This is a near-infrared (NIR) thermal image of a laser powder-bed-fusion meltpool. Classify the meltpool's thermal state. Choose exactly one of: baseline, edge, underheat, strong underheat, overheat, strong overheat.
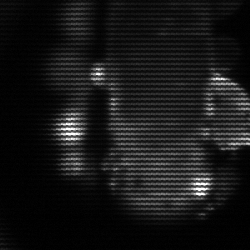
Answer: strong underheat